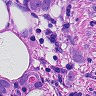
Metastatic tissue present: yes